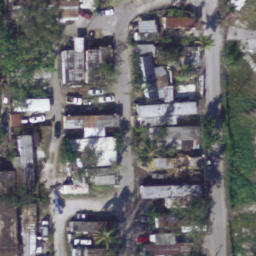
Label: residential